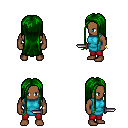
a pixel art fantasy rpg character, male body template, human, dark skin, teal tunic, red pants, green extra-long hairstyle, bracelets, dagger, four views (front, back, left, right), 2x2 character sprite sheet, small pixel art, hard edges, no anti-aliasing